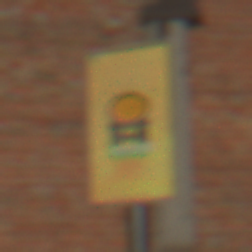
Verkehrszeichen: FahrzeugeMitWassergefaehrdenderLadungOhnePfeilsymbol
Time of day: MorningAfternoon
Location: Outdoor (Suburban)
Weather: PartlyCloudy
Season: NotSpecified
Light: Natural